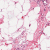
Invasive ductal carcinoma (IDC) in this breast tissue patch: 1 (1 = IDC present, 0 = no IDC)